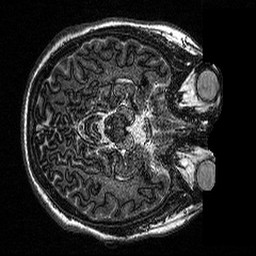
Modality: MP2RAGE
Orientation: axial
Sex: female
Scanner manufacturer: siemens
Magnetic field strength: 3 T
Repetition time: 5 s
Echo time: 0.00292 s